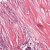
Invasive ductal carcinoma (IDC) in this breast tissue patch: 1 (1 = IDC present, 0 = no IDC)